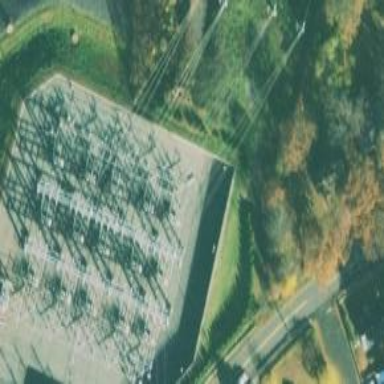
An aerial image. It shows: Switch for power supply.